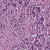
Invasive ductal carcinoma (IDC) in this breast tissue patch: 1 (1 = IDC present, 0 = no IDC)